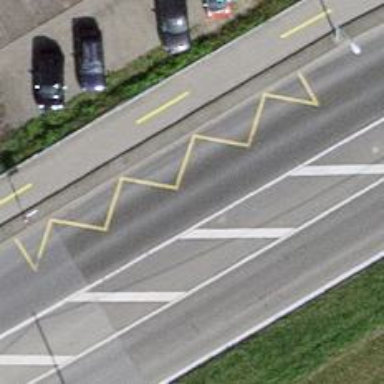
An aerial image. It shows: Bus stop with designated stop position for public transport.